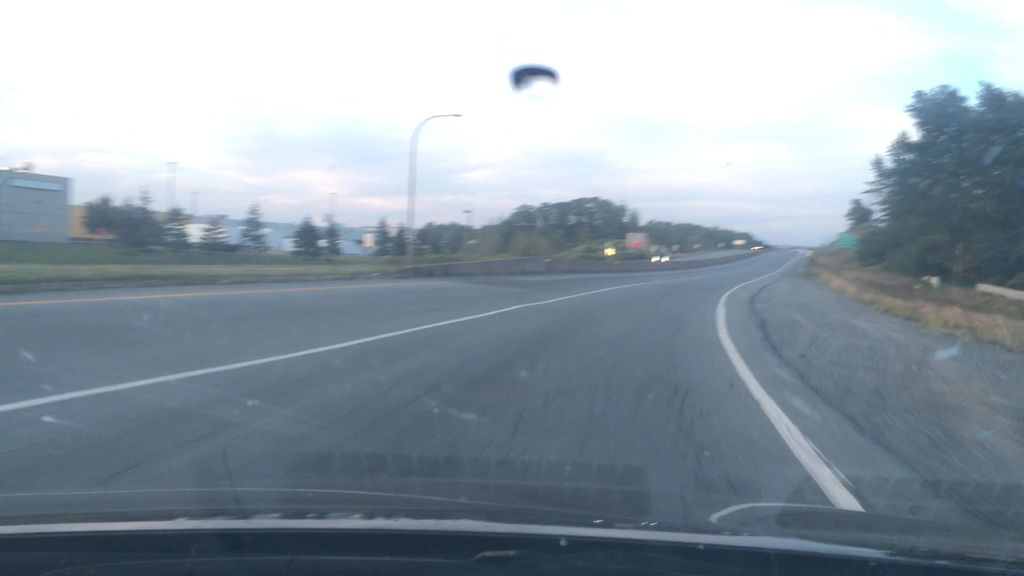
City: halifax